Question: i have site with prototype included in the pages, also i have a third party script that uses jquery. when page loading, console log showing more than 10 errors like below:
'''
function eachSlice(number, iterator, context) {
var index = -number
, slices = []
,array = this.toArray();
if (number < 1)
return array;
while ((index += number) < array.length)
slices.push(array.slice(index, index+number));
return slices.collect(iterator, context);
}
'''
when i look into prototype script, i saw the 'eachSlice' inside it.
by the way here is the 3rd party script <URL>
what causing this error?
an image might talk better than thousand words.

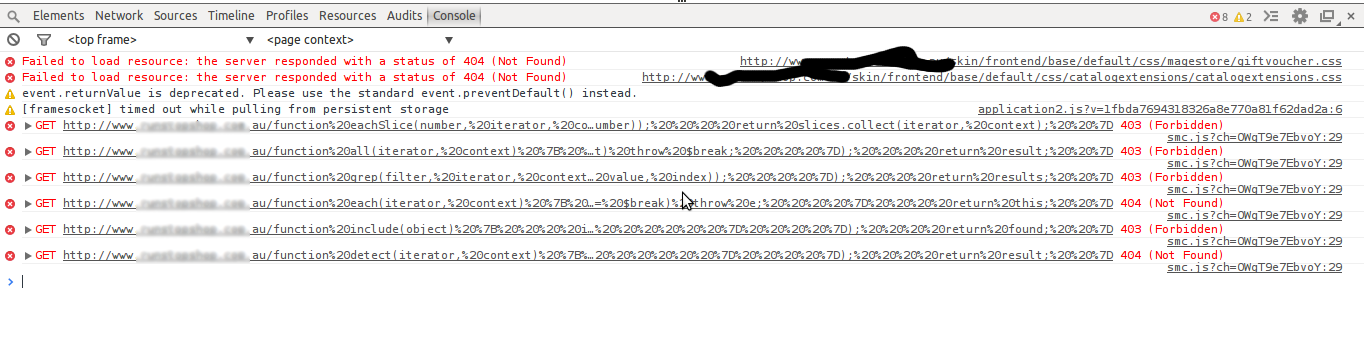
Answer: Technically a failed xhr request is an error. The errors are in smc.js at line 29
Because you're using prototype.js and prototype.js is modifying core JavaScript objects the following would cause that error (in smc.js):
'''
for (pn in d) {
p.push(pn + "=" + encodeURIComponent(d[pn]));
};
'''
you can change that to:
'''
for (pn in d) {
if(Object.prototype.hasOwnProperty
.call(d,pn)){
p.push(pn + "=" + encodeURIComponent(d[pn]));
}
};
'''
That would take care of this error and unneeded requests to the server.
Later at line 97 in your pastebin there is another for loop that can cause problems:
'''
for (var i in ims) {
d += '<img src...
};
'''
Maybe you should make sure it doesn't do that for members added by prototype.js as well:
'''
for (var i in ims) {
if(Object.prototype.hasOwnProperty
.call(ims,i)){
d += '<img src...
}
};
'''